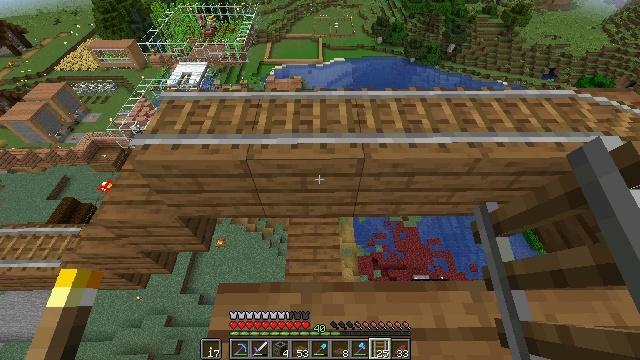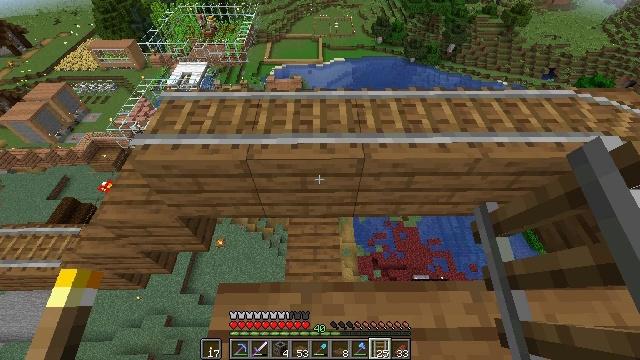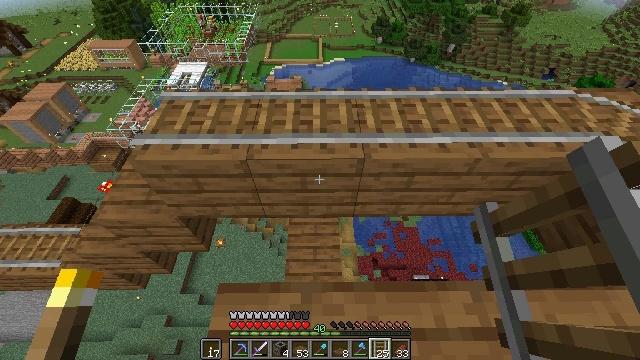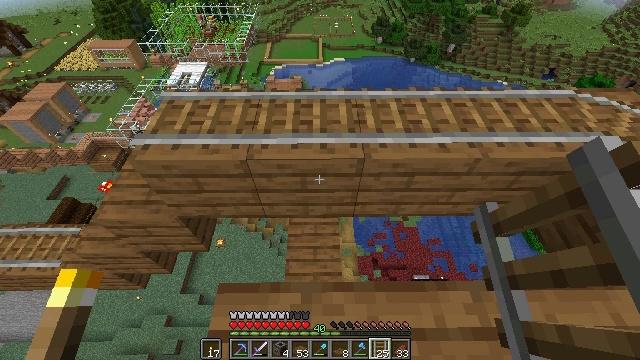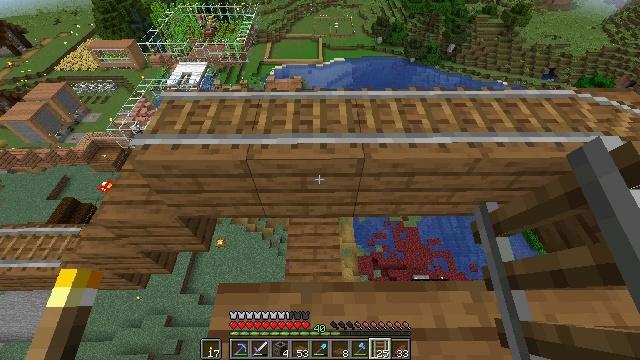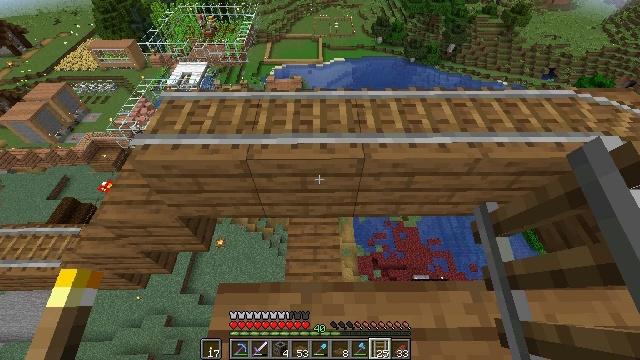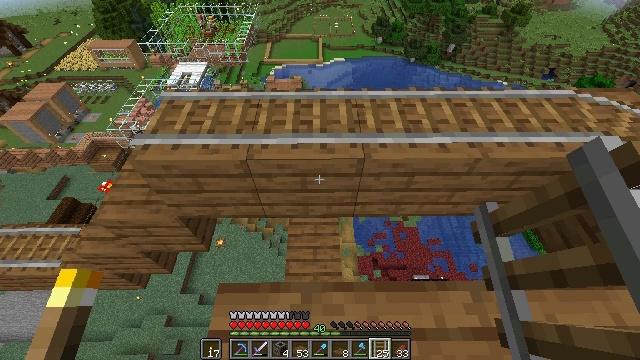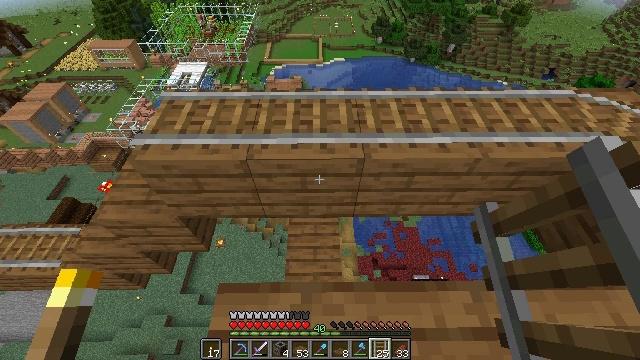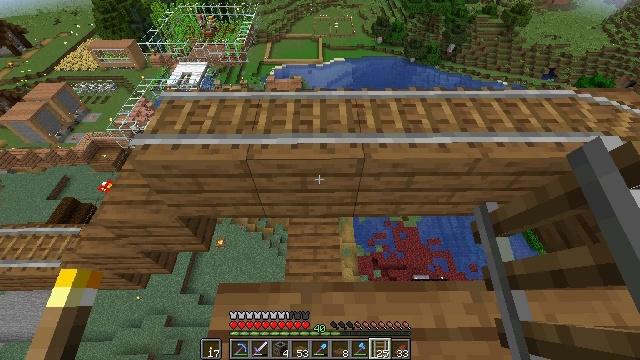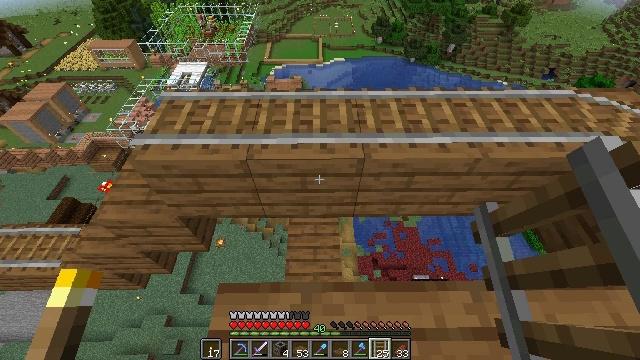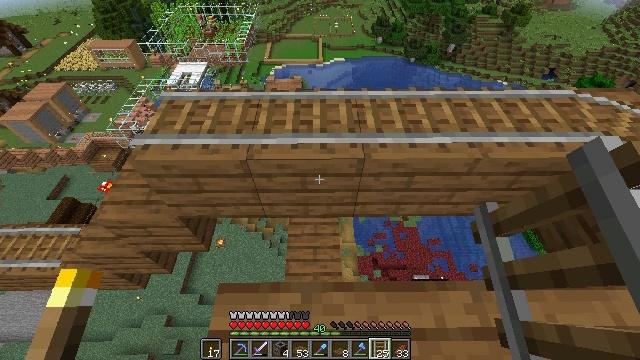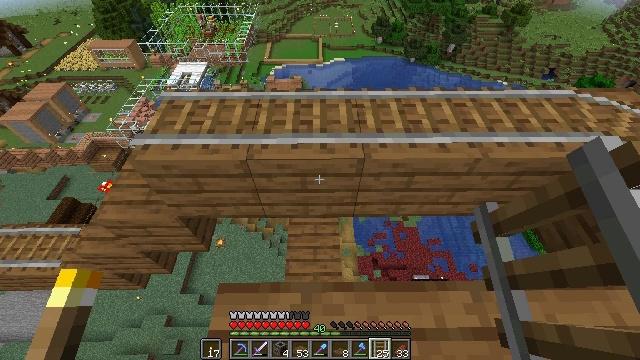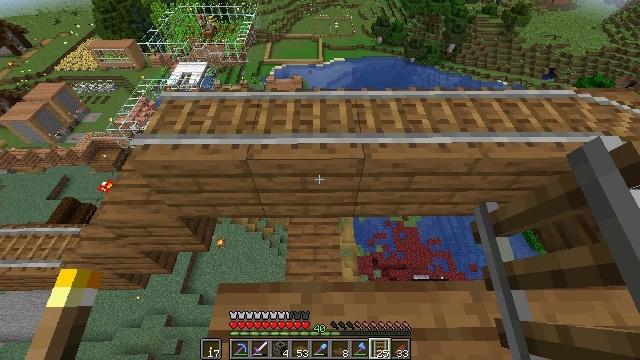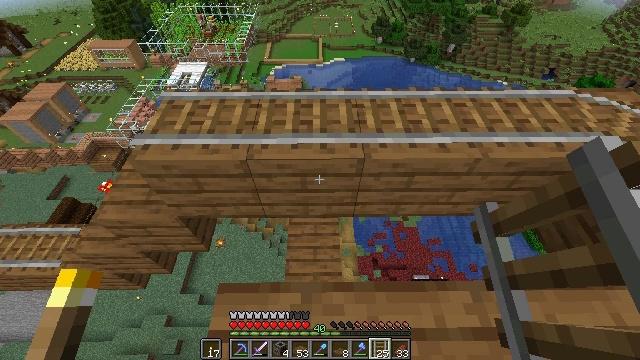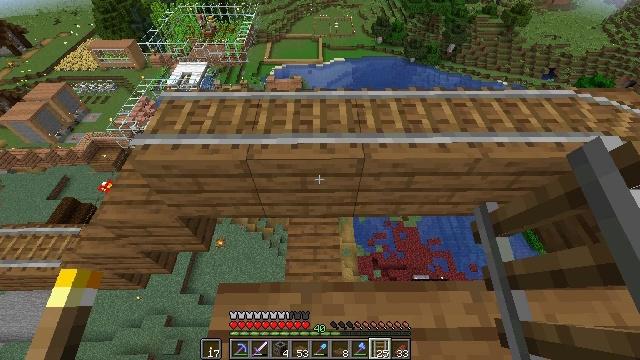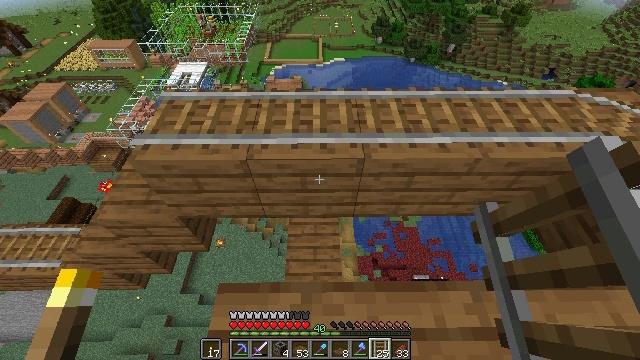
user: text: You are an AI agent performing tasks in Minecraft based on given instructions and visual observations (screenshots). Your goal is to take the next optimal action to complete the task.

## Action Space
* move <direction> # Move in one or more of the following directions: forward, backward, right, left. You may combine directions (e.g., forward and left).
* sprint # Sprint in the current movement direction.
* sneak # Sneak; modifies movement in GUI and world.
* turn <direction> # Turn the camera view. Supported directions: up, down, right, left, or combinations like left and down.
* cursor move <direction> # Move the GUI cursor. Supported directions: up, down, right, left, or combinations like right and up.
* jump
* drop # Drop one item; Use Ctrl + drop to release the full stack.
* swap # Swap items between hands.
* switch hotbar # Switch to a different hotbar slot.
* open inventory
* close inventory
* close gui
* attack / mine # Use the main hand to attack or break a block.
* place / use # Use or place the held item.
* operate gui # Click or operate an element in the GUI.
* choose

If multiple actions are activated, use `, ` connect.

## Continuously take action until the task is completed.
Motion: motion action
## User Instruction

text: Prepare rabbit stew on the crafting table.
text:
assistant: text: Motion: no_op
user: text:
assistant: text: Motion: no_op
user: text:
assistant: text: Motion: no_op
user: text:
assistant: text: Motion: no_op
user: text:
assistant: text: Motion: no_op
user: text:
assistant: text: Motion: no_op
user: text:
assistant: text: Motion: no_op
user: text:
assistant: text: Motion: no_op
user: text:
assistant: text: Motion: no_op
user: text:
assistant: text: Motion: no_op
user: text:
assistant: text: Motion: no_op
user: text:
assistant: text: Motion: no_op
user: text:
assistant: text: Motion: no_op
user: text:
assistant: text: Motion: no_op
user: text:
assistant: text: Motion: no_op
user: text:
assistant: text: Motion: no_op
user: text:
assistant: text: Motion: no_op
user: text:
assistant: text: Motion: no_op
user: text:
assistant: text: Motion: no_op
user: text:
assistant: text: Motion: no_op
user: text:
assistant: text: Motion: no_op
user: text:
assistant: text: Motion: no_op
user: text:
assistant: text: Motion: no_op
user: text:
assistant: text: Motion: no_op
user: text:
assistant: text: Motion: no_op
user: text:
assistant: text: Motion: no_op
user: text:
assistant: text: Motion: no_op
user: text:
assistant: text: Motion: no_op
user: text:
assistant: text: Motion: no_op
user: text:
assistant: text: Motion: no_op